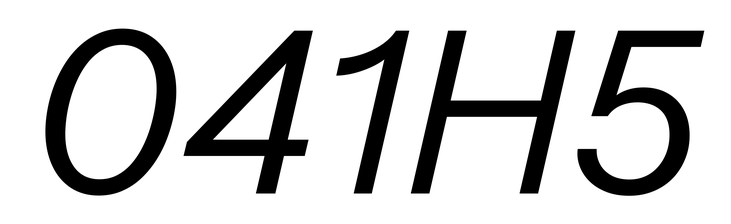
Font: InstrumentSans-Italic_Italic